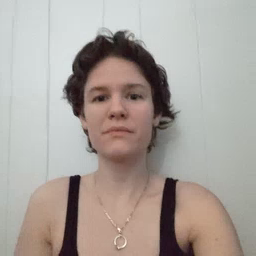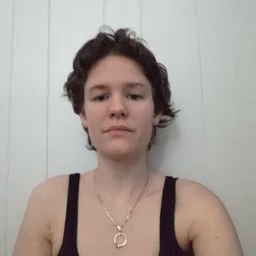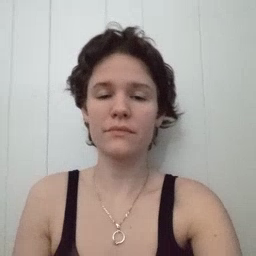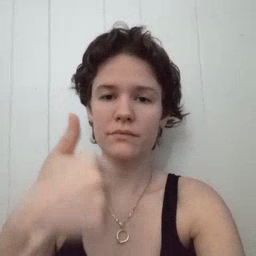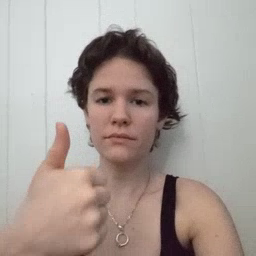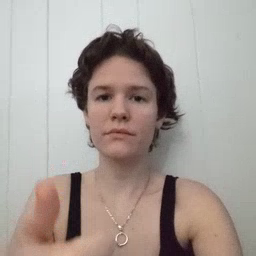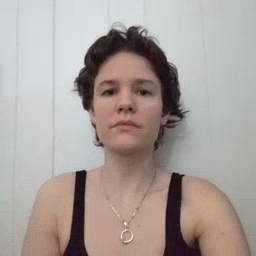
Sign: yourself